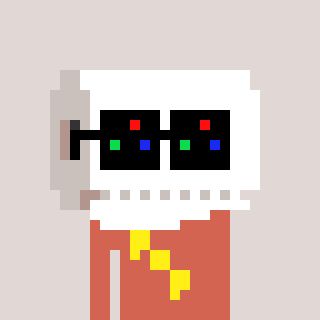
a pixel art character with square black sunglasses, a toiletpaper-full-shaped head and a peachy-colored body on a warm background